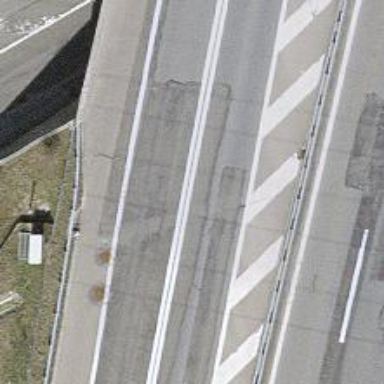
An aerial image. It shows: Trunk link highway bridge.